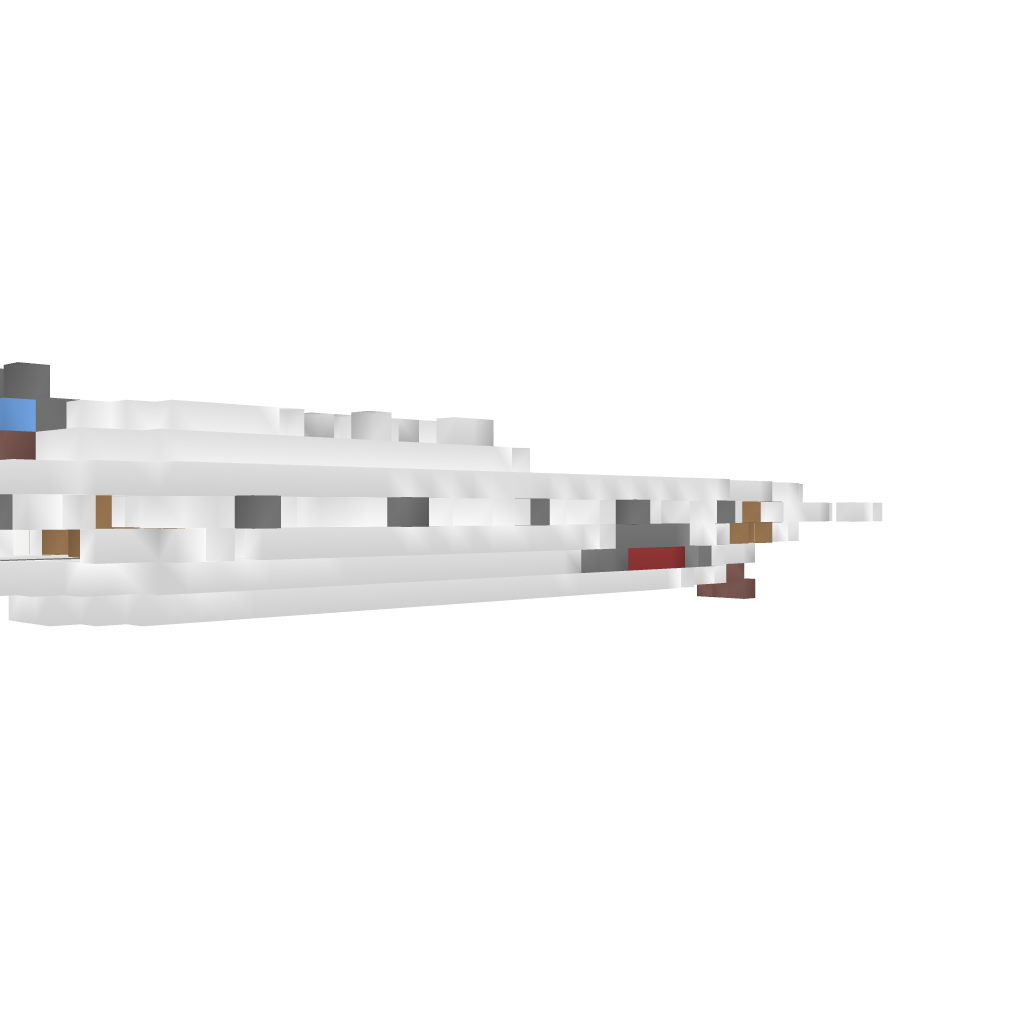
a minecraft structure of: War Airship - Silver Empire Raider bad low quality